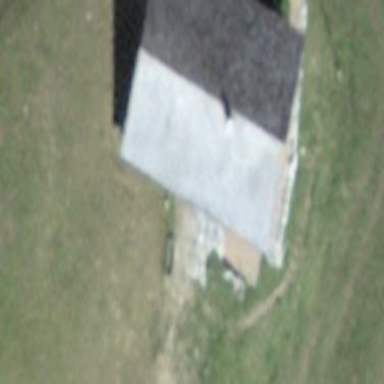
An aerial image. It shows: Cabin is depicted in the image.